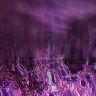
Metastatic tissue present: no